Field crop: maize
Growth stage: 2
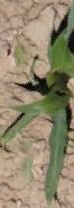
Species: maize